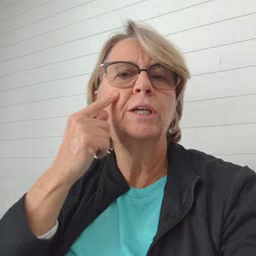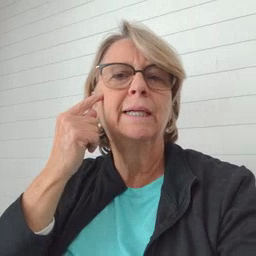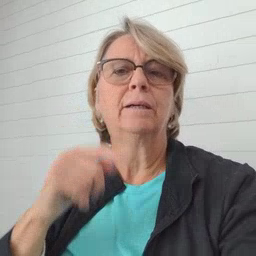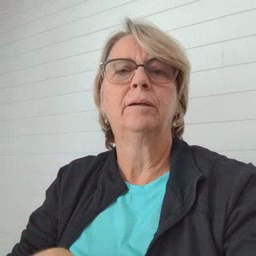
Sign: cheek